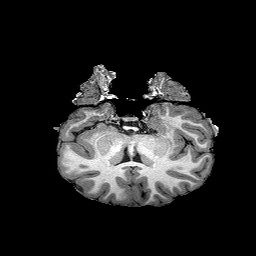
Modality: T1w
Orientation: sagittal
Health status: healthy